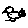
Label: bird